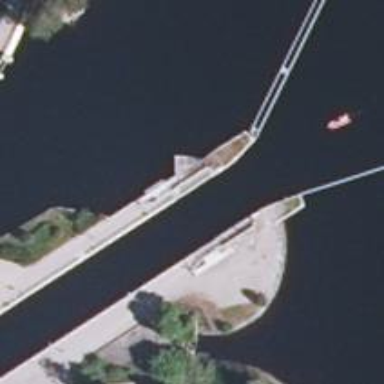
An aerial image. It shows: Swing bridge over cycleway.